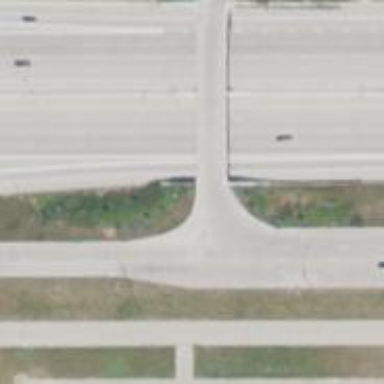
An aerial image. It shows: Secondary link road with bridge.